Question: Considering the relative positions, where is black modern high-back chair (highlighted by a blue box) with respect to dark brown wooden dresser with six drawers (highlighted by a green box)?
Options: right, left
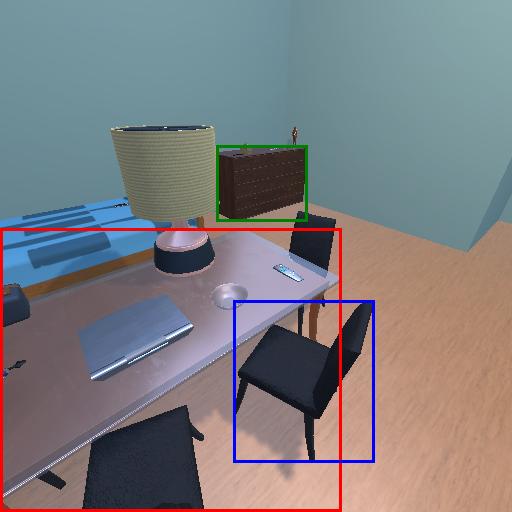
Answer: right